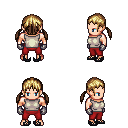
a pixel art fantasy rpg character, male body template, human, light skin, white sleeveless shirt, red pants, blonde twin-tailed hairstyle, metal gloves, ghillies, four views (front, back, left, right), 2x2 character sprite sheet, small pixel art, hard edges, no anti-aliasing